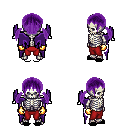
a pixel art fantasy rpg character, male body template, skeleton, purple wings, red pants, purple twin-tailed hairstyle, gold gloves, black slippers, four views (front, back, left, right), 2x2 character sprite sheet, small pixel art, hard edges, no anti-aliasing